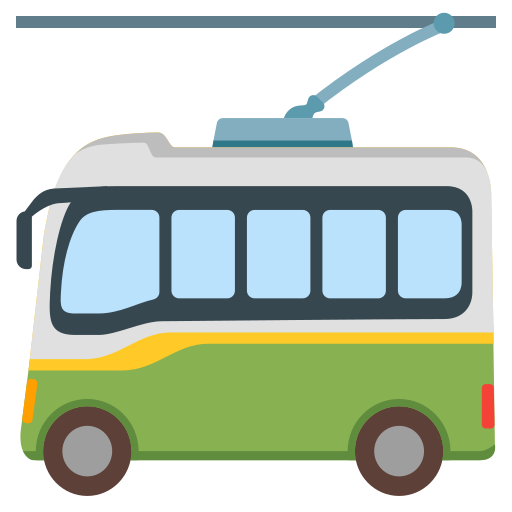
Emoji: 🚎